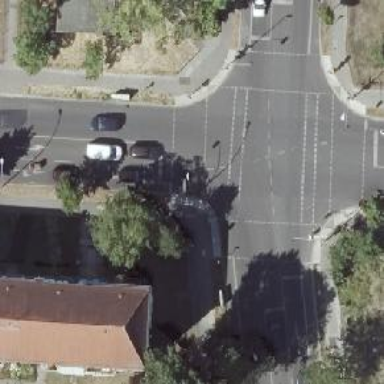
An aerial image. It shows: Road with traffic signals for signaling.